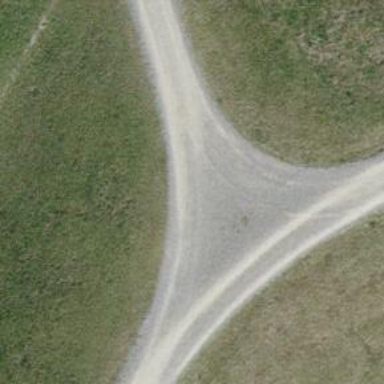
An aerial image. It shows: Pebblestone track with grade2 tracktype.